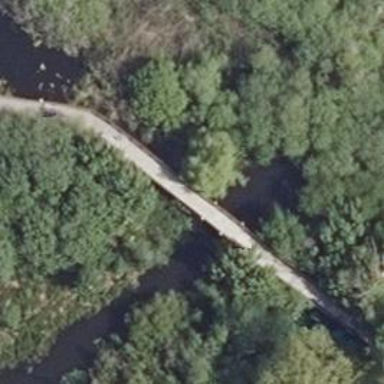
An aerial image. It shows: Concrete path on bridge with excellent trail visibility.